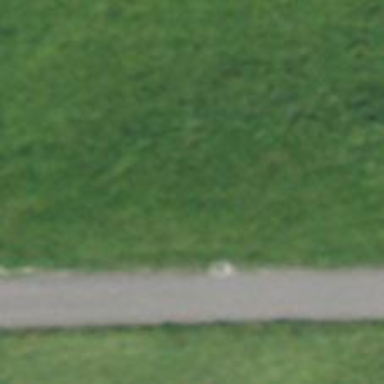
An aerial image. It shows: Bench.